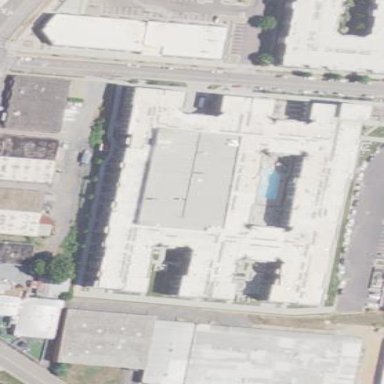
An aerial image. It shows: Multi-storey parking building.